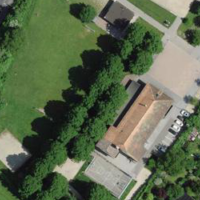
EUNIS habitat code: 53
Species observed at this site:
Chelidonium majus